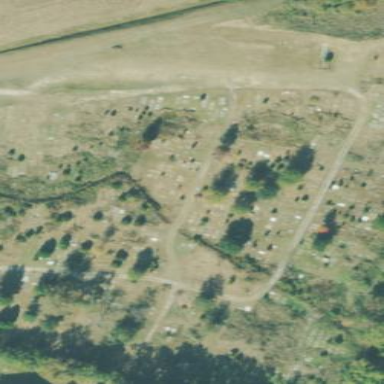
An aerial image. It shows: Cemetery.